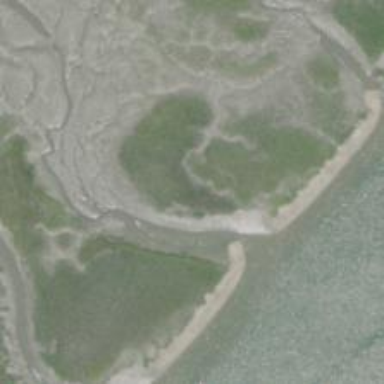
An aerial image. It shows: Tidal feature is present in the image.